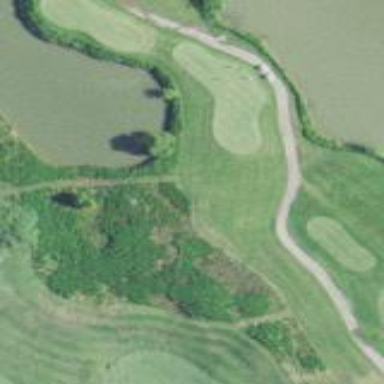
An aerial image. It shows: Area with grass used as rough in golf course.